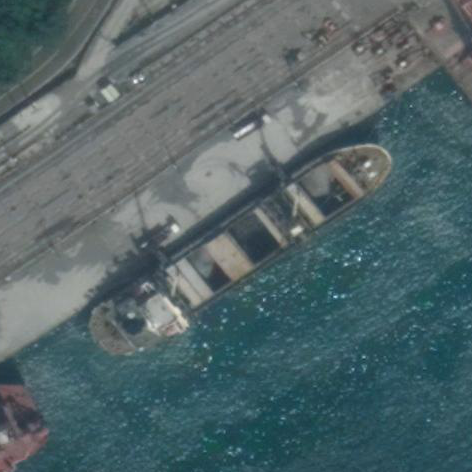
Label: civil